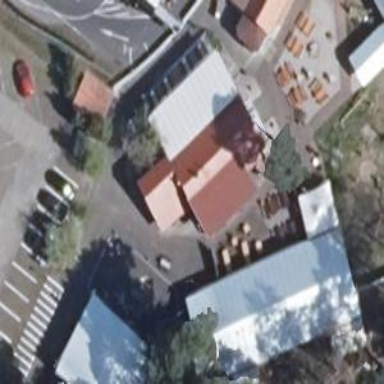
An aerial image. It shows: Restaurant.